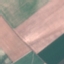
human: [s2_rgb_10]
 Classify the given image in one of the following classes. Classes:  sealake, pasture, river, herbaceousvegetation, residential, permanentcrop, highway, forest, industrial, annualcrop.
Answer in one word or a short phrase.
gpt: AnnualCrop